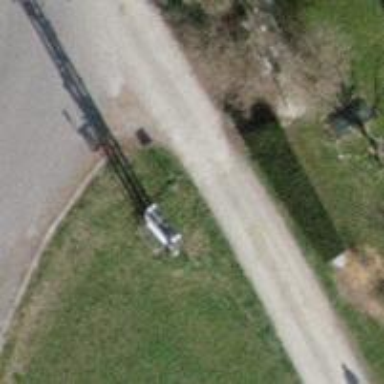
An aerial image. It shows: Power pole.